八年级 · 度量几何学
如图是一块菜地, 已知 $A D=8$ 米, $C D=6$ 米, $\angle D=90^{\circ}, A B=26$ 米, $B C=24$ 米.则这块菜地的面积是

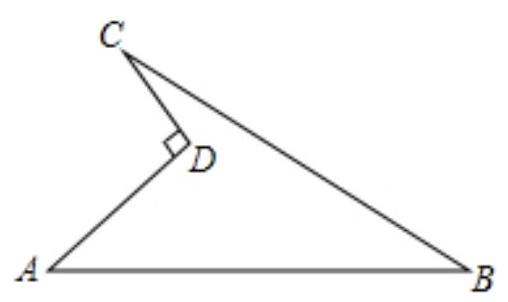
答案: 96 平方米